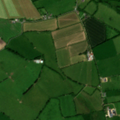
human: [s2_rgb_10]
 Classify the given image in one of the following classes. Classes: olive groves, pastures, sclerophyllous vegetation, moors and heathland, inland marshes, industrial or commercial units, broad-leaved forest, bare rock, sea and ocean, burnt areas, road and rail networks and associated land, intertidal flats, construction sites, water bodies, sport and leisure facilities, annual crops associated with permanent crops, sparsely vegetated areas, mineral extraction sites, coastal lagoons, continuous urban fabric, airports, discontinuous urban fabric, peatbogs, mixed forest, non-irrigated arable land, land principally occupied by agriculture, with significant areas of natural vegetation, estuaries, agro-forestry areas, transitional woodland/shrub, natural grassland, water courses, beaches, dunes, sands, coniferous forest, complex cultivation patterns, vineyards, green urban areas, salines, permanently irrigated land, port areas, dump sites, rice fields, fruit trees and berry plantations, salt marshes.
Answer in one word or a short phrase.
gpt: pastures, mixed forest